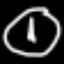
Label: clock